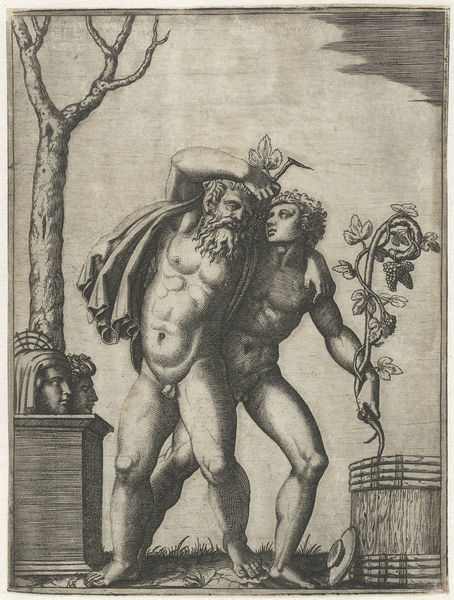
Titel: Silenus ondersteund door een jonge bacchant
Künstler: Marcantonio Raimondi
Standort: Amsterdam
Institution: Rijksmuseum
Schlagwörter: baum, kampf, kopf, mann, nackt, köpfe, stützen, zeichnung, gras, wiese, alt, bart, blatt, holzschnitt, umarmung, graphik, rand, wein, junge, penis, antike, druck, schraffur, jüngling, hilfe, teufel, satyr, sage, griechenland, rebe, weinrebe, legende, noah, pimmel, nackte männer, kupferschnitt, bronzeschnitt